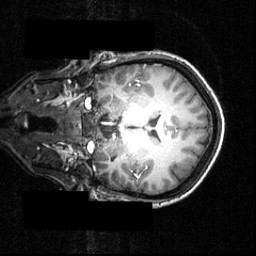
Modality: T1w
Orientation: coronal
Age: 23
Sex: female
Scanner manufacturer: siemens
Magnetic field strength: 3.951 T
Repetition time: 1.5 s
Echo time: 0.00335 s